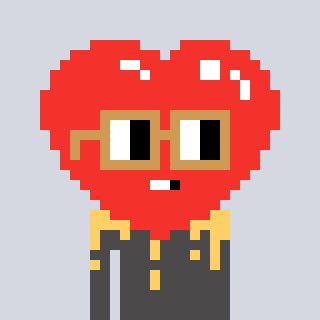
a pixel art character with square brown glasses, a heart-shaped head and a grayscale-colored body on a cool background